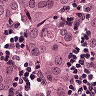
Metastatic tissue present: yes